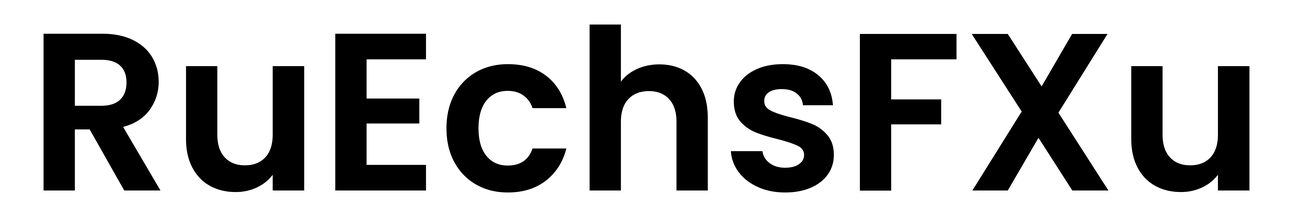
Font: Poppins-SemiBold